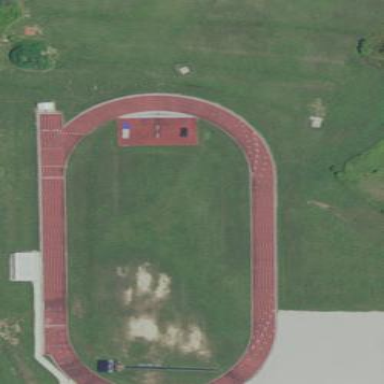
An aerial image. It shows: Track in leisure land.